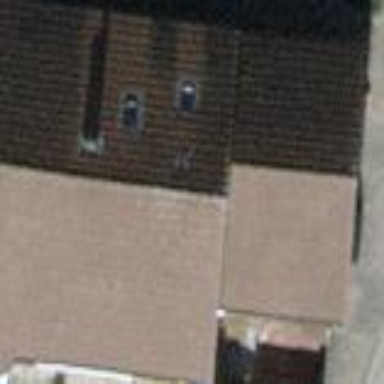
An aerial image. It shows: Semi-detached house with gabled roof.